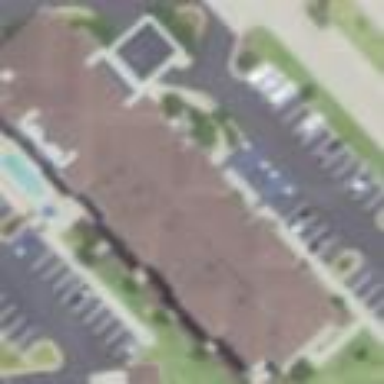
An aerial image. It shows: Hotel building.